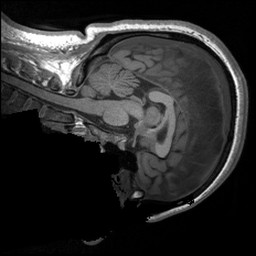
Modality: T1w
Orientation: sagittal
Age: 23
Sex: female
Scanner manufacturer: siemens
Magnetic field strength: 3 T
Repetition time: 1.9 s
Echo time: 0.00232 s